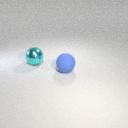
large cyan metal sphere to the left of large blue rubber sphere